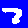
Digit: 7